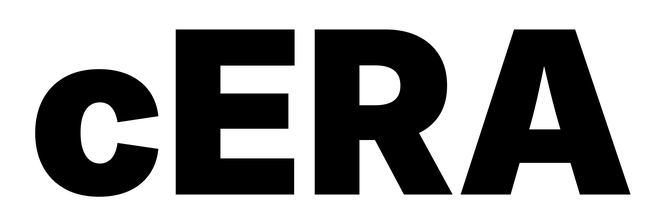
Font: Inter_Black